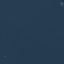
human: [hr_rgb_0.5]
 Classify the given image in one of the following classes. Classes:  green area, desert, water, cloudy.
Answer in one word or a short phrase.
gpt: water